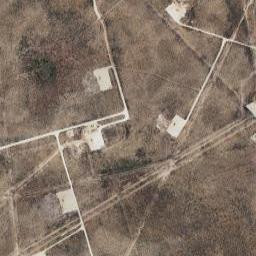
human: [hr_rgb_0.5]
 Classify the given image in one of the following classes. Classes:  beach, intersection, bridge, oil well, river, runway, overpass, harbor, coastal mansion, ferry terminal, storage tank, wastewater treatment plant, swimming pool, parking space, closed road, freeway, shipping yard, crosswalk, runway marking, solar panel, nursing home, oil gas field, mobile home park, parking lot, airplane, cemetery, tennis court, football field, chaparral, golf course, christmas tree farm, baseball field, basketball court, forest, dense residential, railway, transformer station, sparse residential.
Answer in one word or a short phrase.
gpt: oil gas field